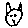
Label: cat